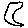
Label: moon